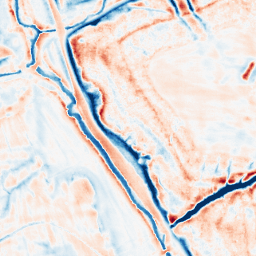
Category: edge_preserving
Decomposition family: bilateral
Decomposition parameters: d: 21
sigma_color: 100
sigma_space: 75
Upsampling method: sinc_blackman
Upsampling parameters: scale: 8
kernel_size: 16
Upsampling scale: 8